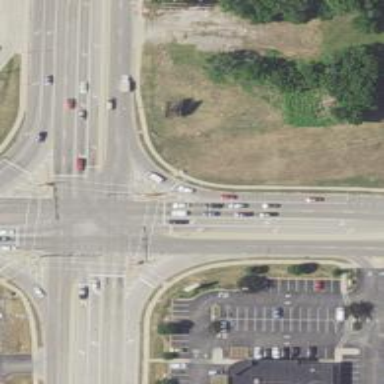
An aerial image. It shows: Footway that serves as traffic island.